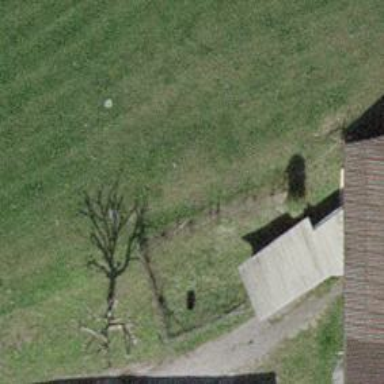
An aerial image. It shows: Deciduous tree with broadleaved leaves.